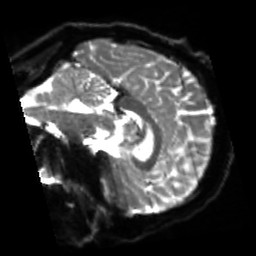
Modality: sbref
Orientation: sagittal
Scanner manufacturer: siemens
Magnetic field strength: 3 T
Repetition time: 4 s
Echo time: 0.0594 s